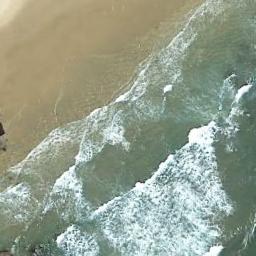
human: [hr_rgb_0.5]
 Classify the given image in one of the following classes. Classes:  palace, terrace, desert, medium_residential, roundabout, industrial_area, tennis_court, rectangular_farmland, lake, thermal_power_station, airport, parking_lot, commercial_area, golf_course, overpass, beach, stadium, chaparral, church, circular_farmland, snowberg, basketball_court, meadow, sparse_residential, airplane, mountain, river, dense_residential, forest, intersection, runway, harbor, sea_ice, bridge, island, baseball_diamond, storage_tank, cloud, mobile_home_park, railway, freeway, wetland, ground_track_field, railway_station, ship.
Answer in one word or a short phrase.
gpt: beach